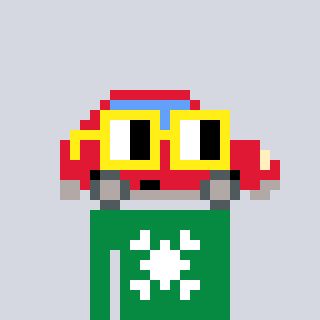
a pixel art character with square yellow glasses, a car-shaped head and a green-colored body on a cool background